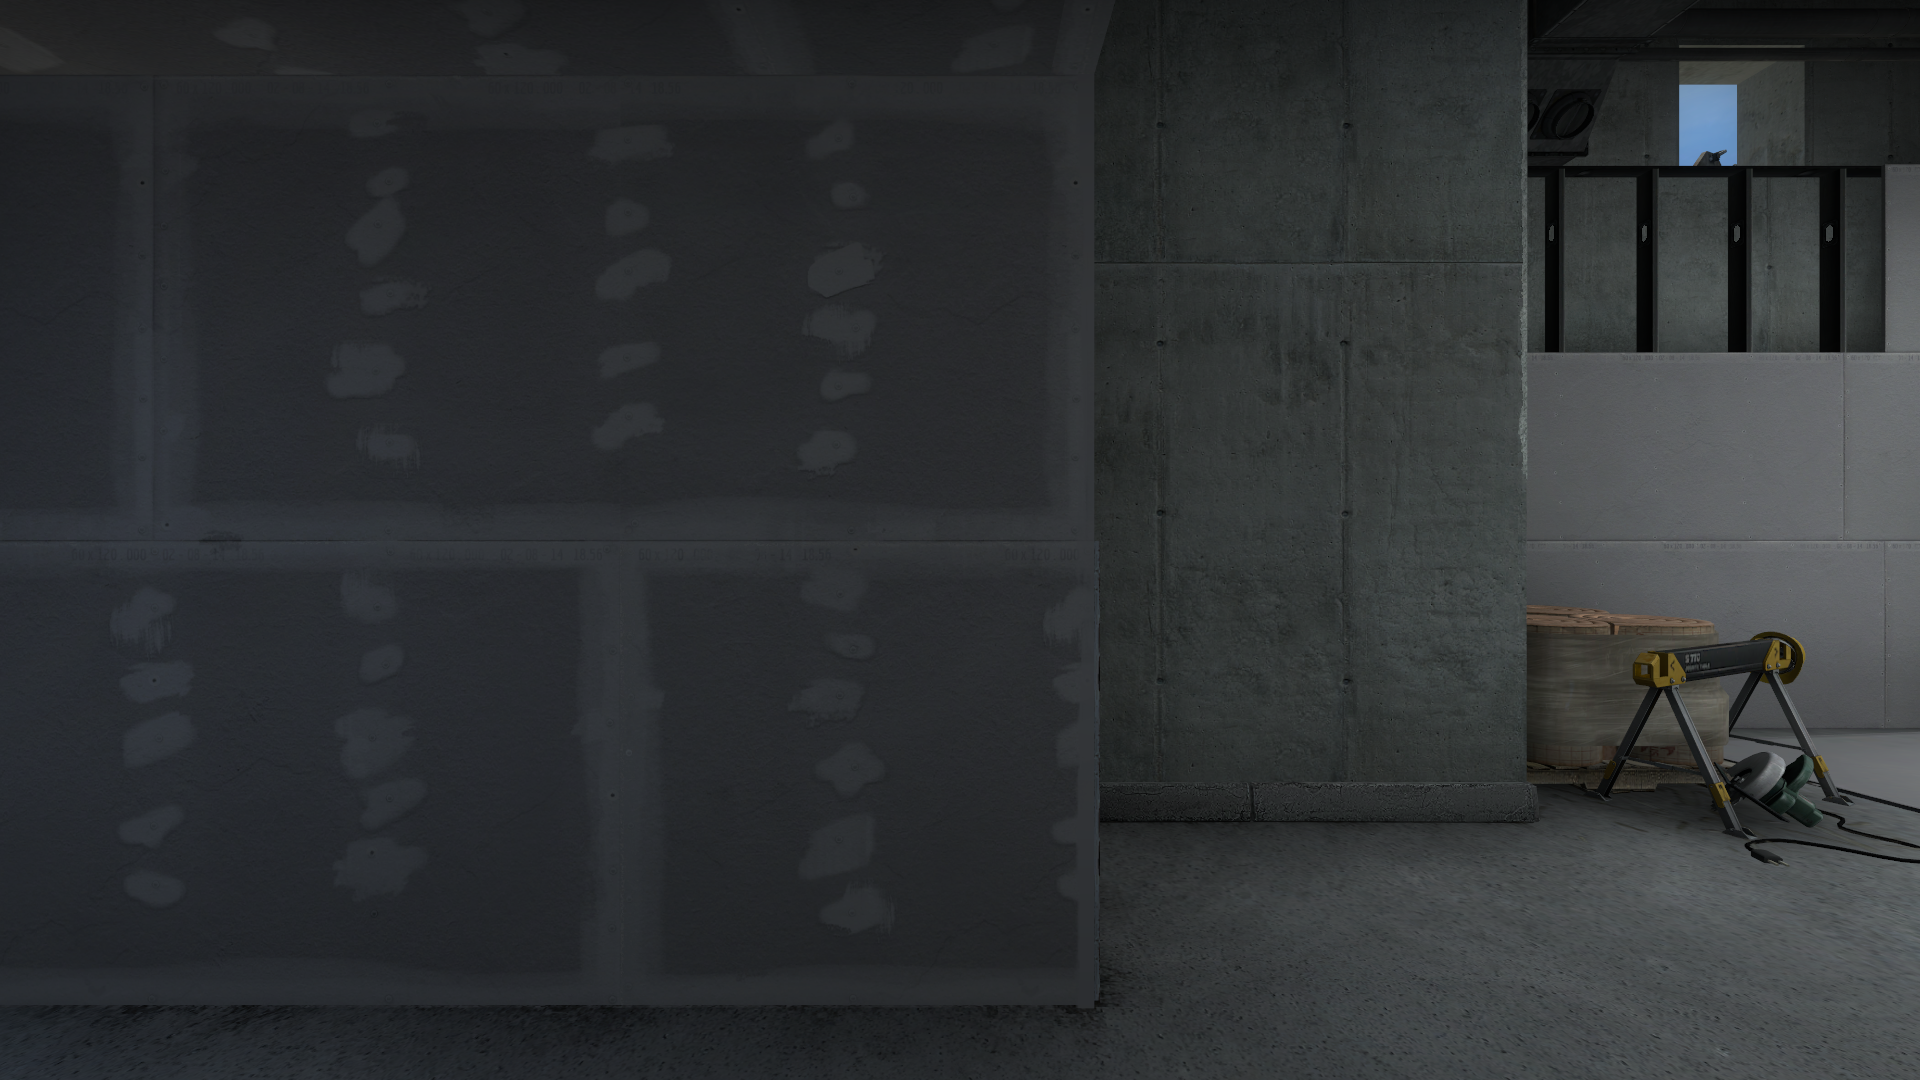
Map: de_vertigo